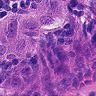
Metastatic tissue present: yes